Question: I recently upgraded from Outlook 2007 to 2010. In Contacts, the Contacts are now split into two "groups" - they weren't in 2007.
I haven't been able to figure out why they're split, or find any suggestions via Googling, so any suggestions would be very welcome!
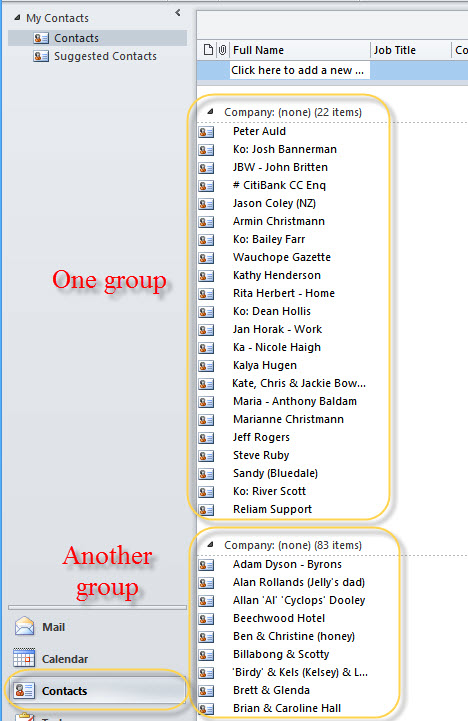
Answer: You need to customize the current view in Outlook. See <URL>.
Also you may implement the required task using VBA programmatically. The <URL> property of the Folder or Explorer classes returns a View object representing the current view.
To obtain a View object for the view of the current Explorer, use Explorer.CurrentView instead of the CurrentView property of the current Folder object returned by Explorer.CurrentFolder.
Views are defined and customized using the View object's <URL> property. The XML property allows you to create and set a customized XML schema that defines the various features of a view.